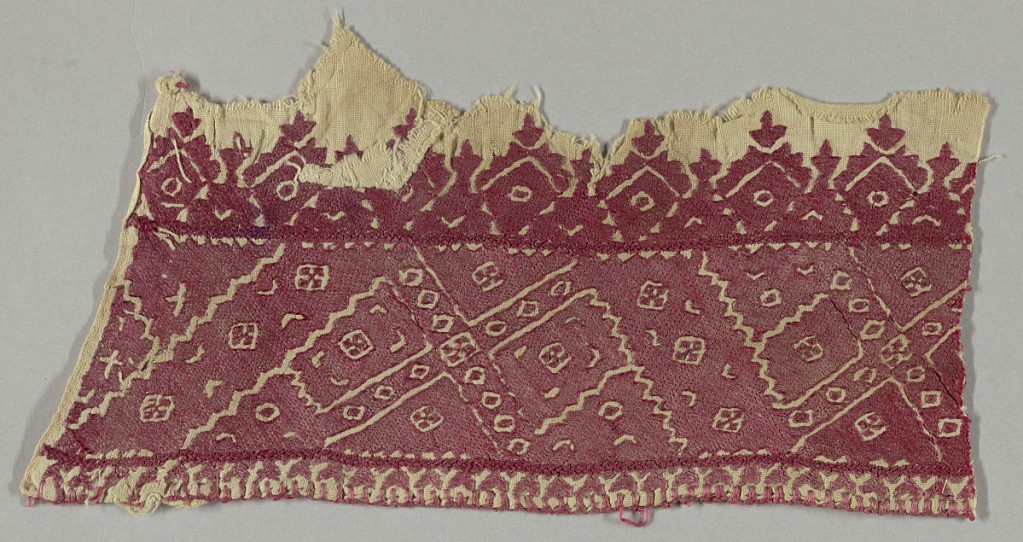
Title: Band
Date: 19th century
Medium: silk embroidery on linen foundation Technique: embroidered on plain weave
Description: Border of natural linen embroidered in red silk in a geometric design of two intertwined strands, with a floral pendant edge.